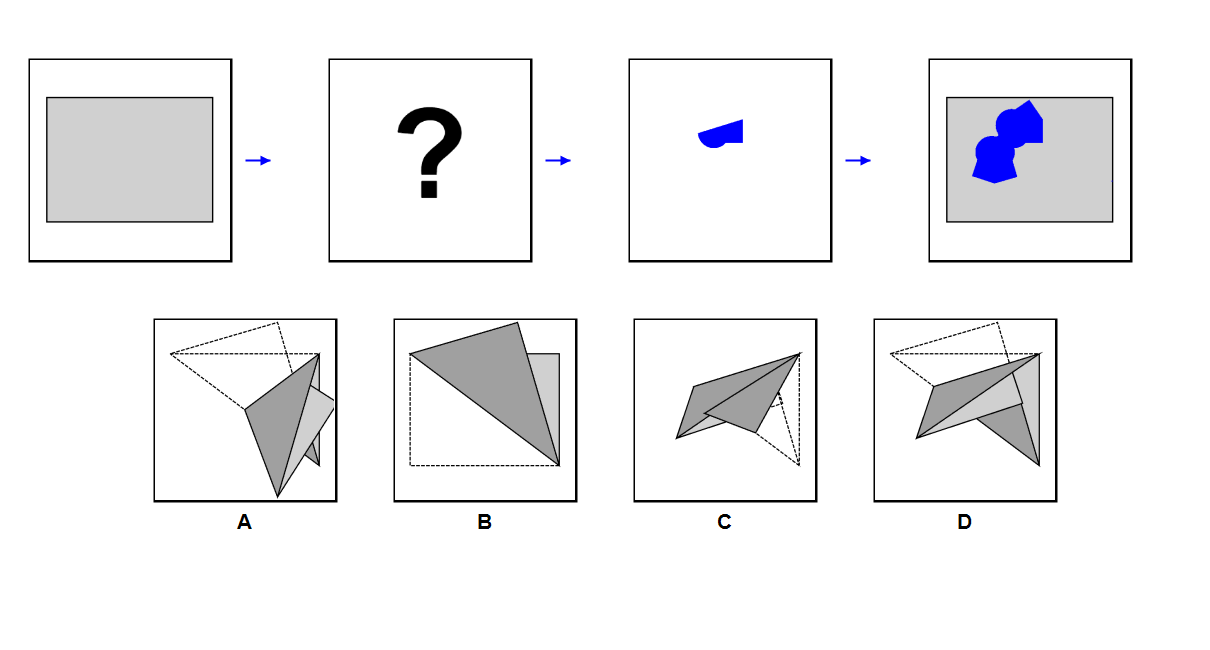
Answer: A